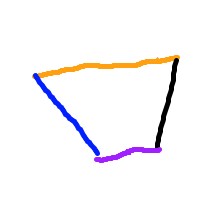
Shape: trapezoid